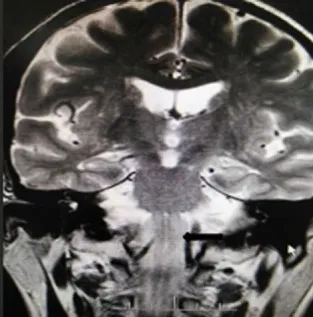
Coronal T2-weighted images. Shows the symmetric enlargement and increased signal intensity of both inferior olives (arrow).
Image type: radiology (mri)